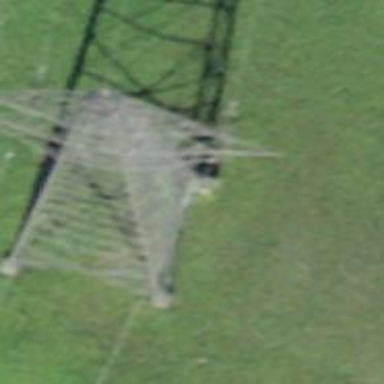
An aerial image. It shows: Power tower.